Field crop: maize
Growth stage: 2
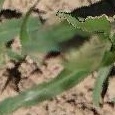
Species: maize